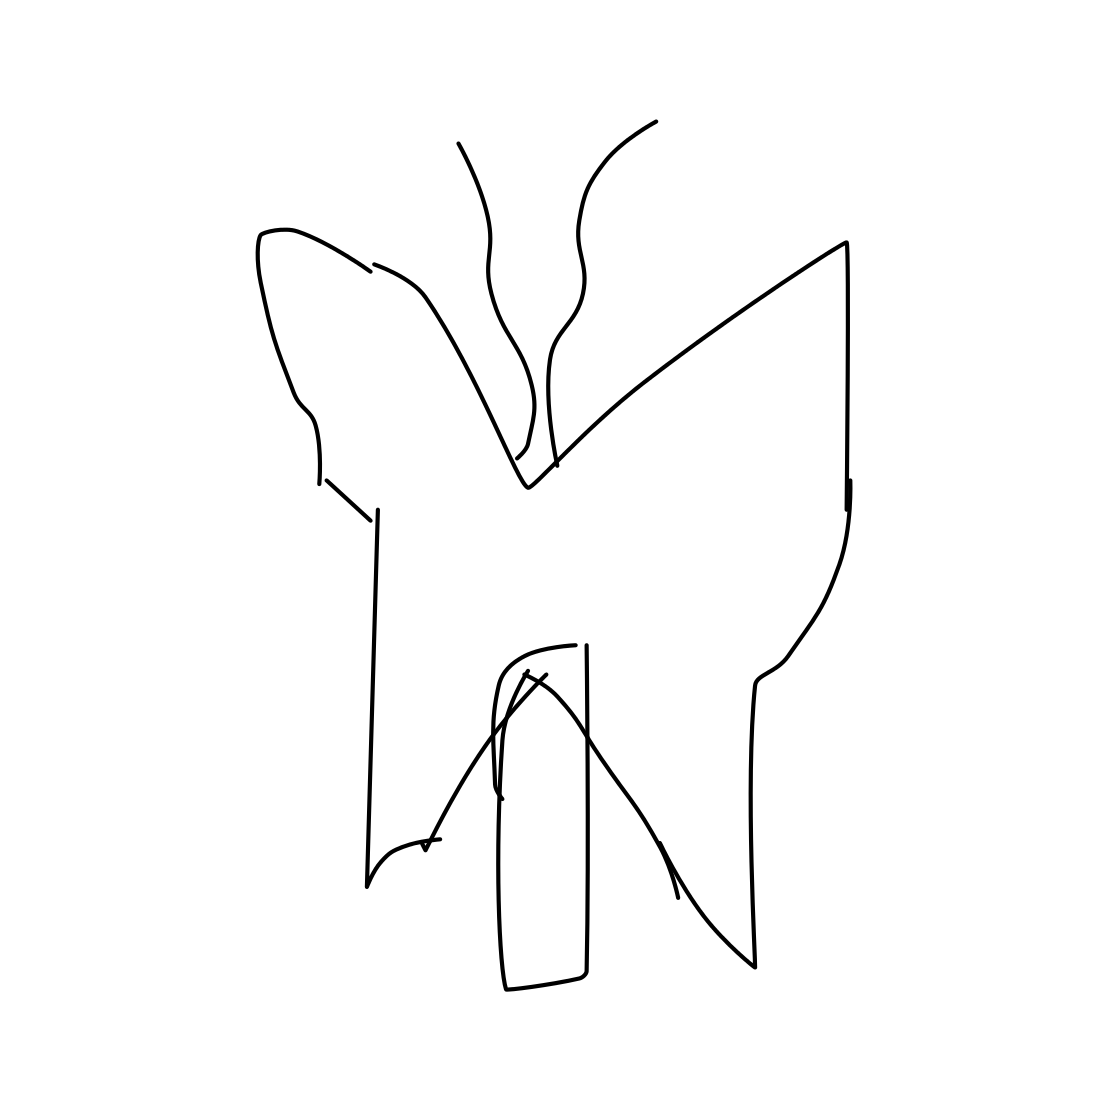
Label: butterfly